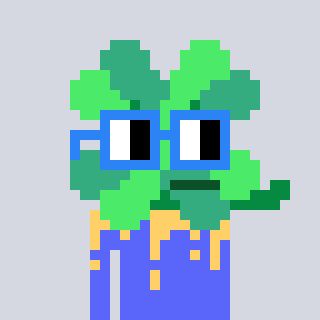
a pixel art character with square blue glasses, a clover-shaped head and a purple-colored body on a cool background